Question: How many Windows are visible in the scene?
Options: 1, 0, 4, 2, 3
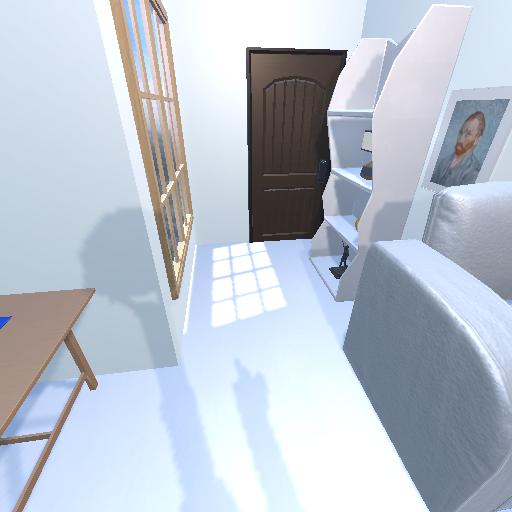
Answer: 1